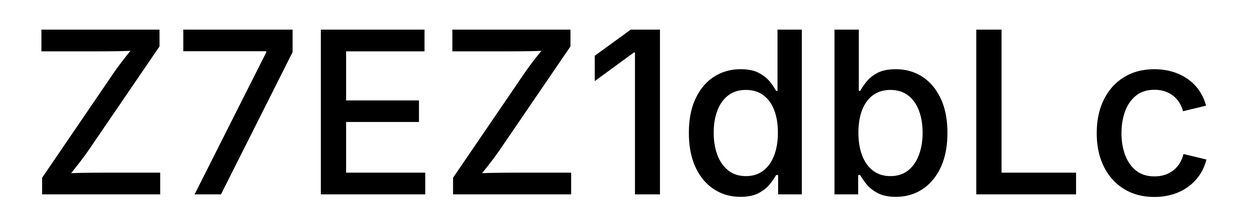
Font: Inter_Medium